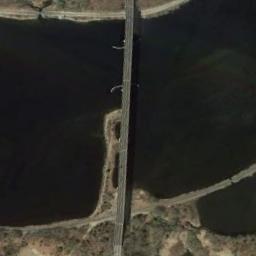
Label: bridge